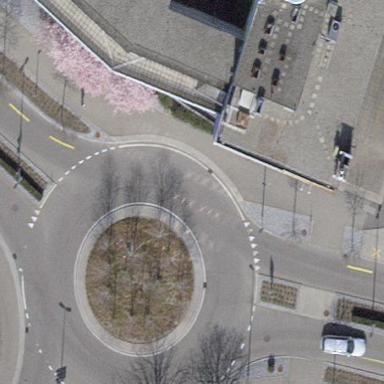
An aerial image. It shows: Primary highway with asphalt surface leading to roundabout.